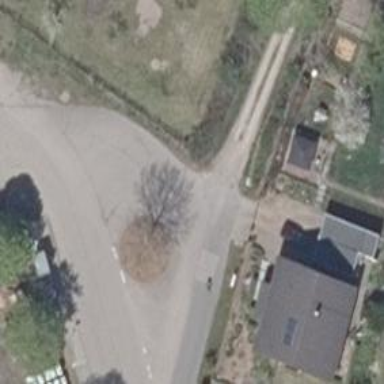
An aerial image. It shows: Asphalt road designated for service vehicles.